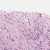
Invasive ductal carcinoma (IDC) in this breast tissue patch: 1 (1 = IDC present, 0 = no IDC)